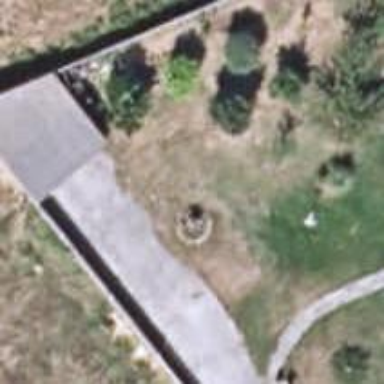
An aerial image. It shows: Fence.